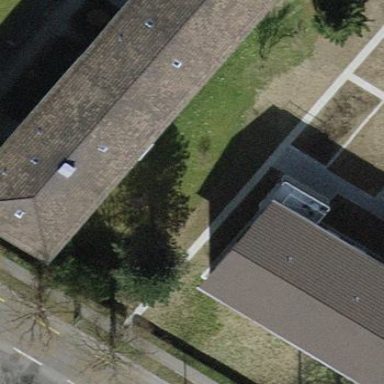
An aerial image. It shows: Apartment building with tile roof.